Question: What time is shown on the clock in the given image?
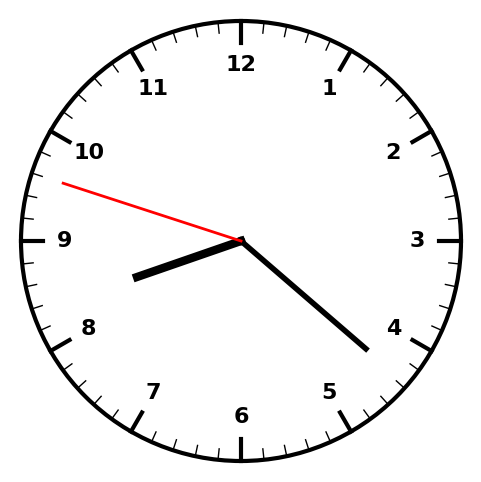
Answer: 08:21:48